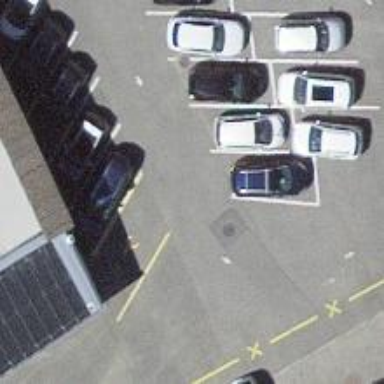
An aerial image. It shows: Road serving as parking aisle.